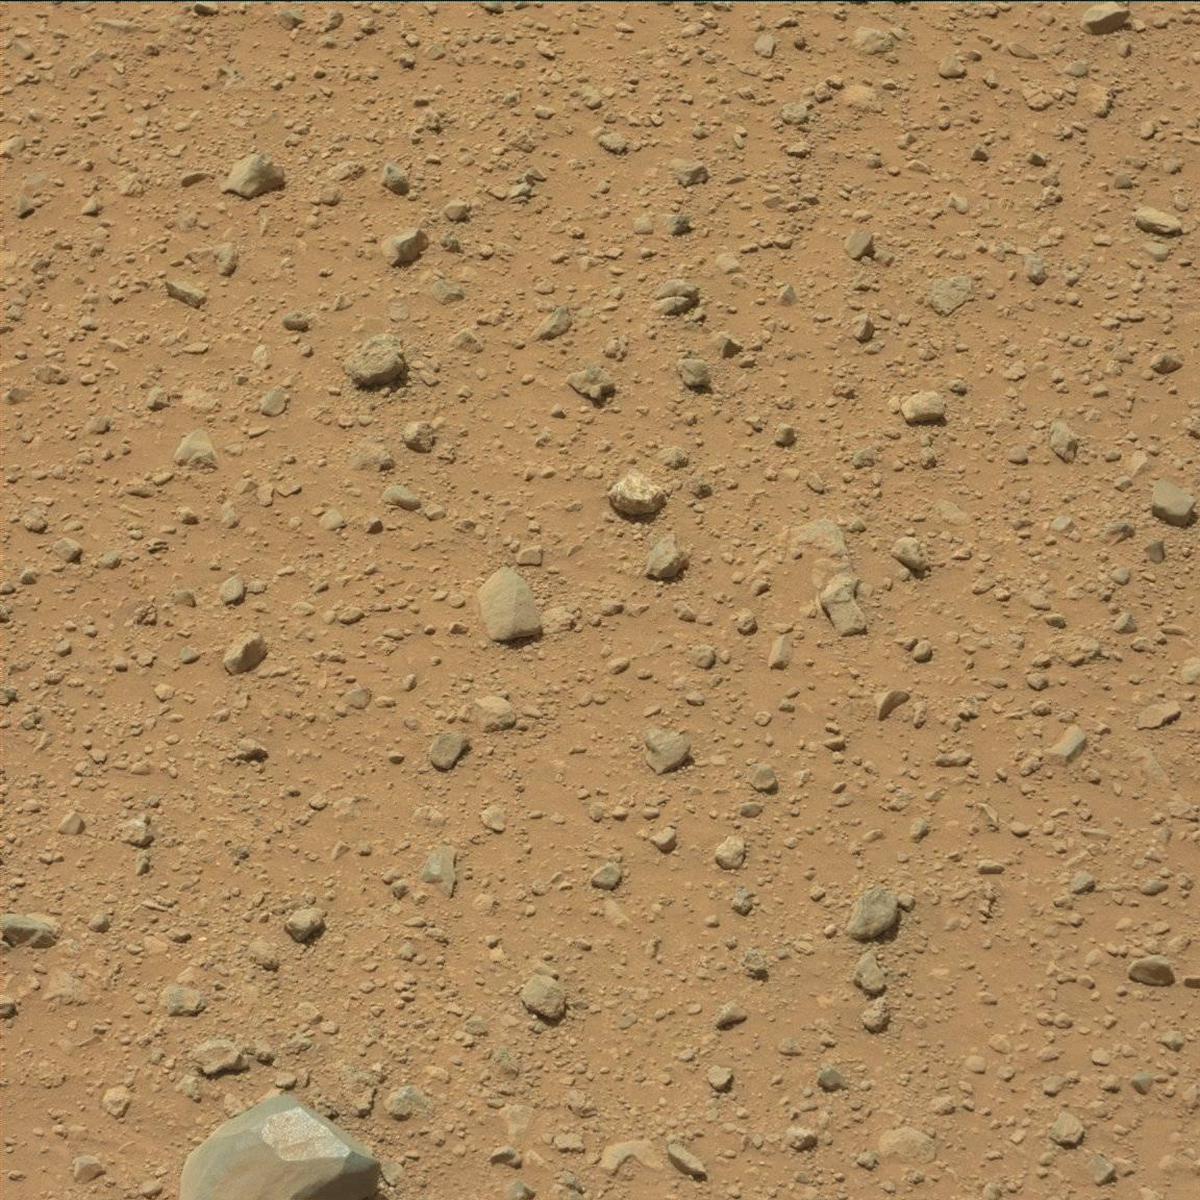
Terrain classes present: Bedrock, Rock, Sand / Soil